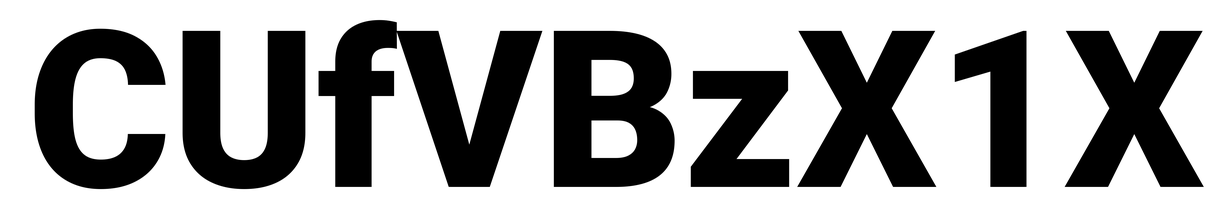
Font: Roboto_Black